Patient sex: M
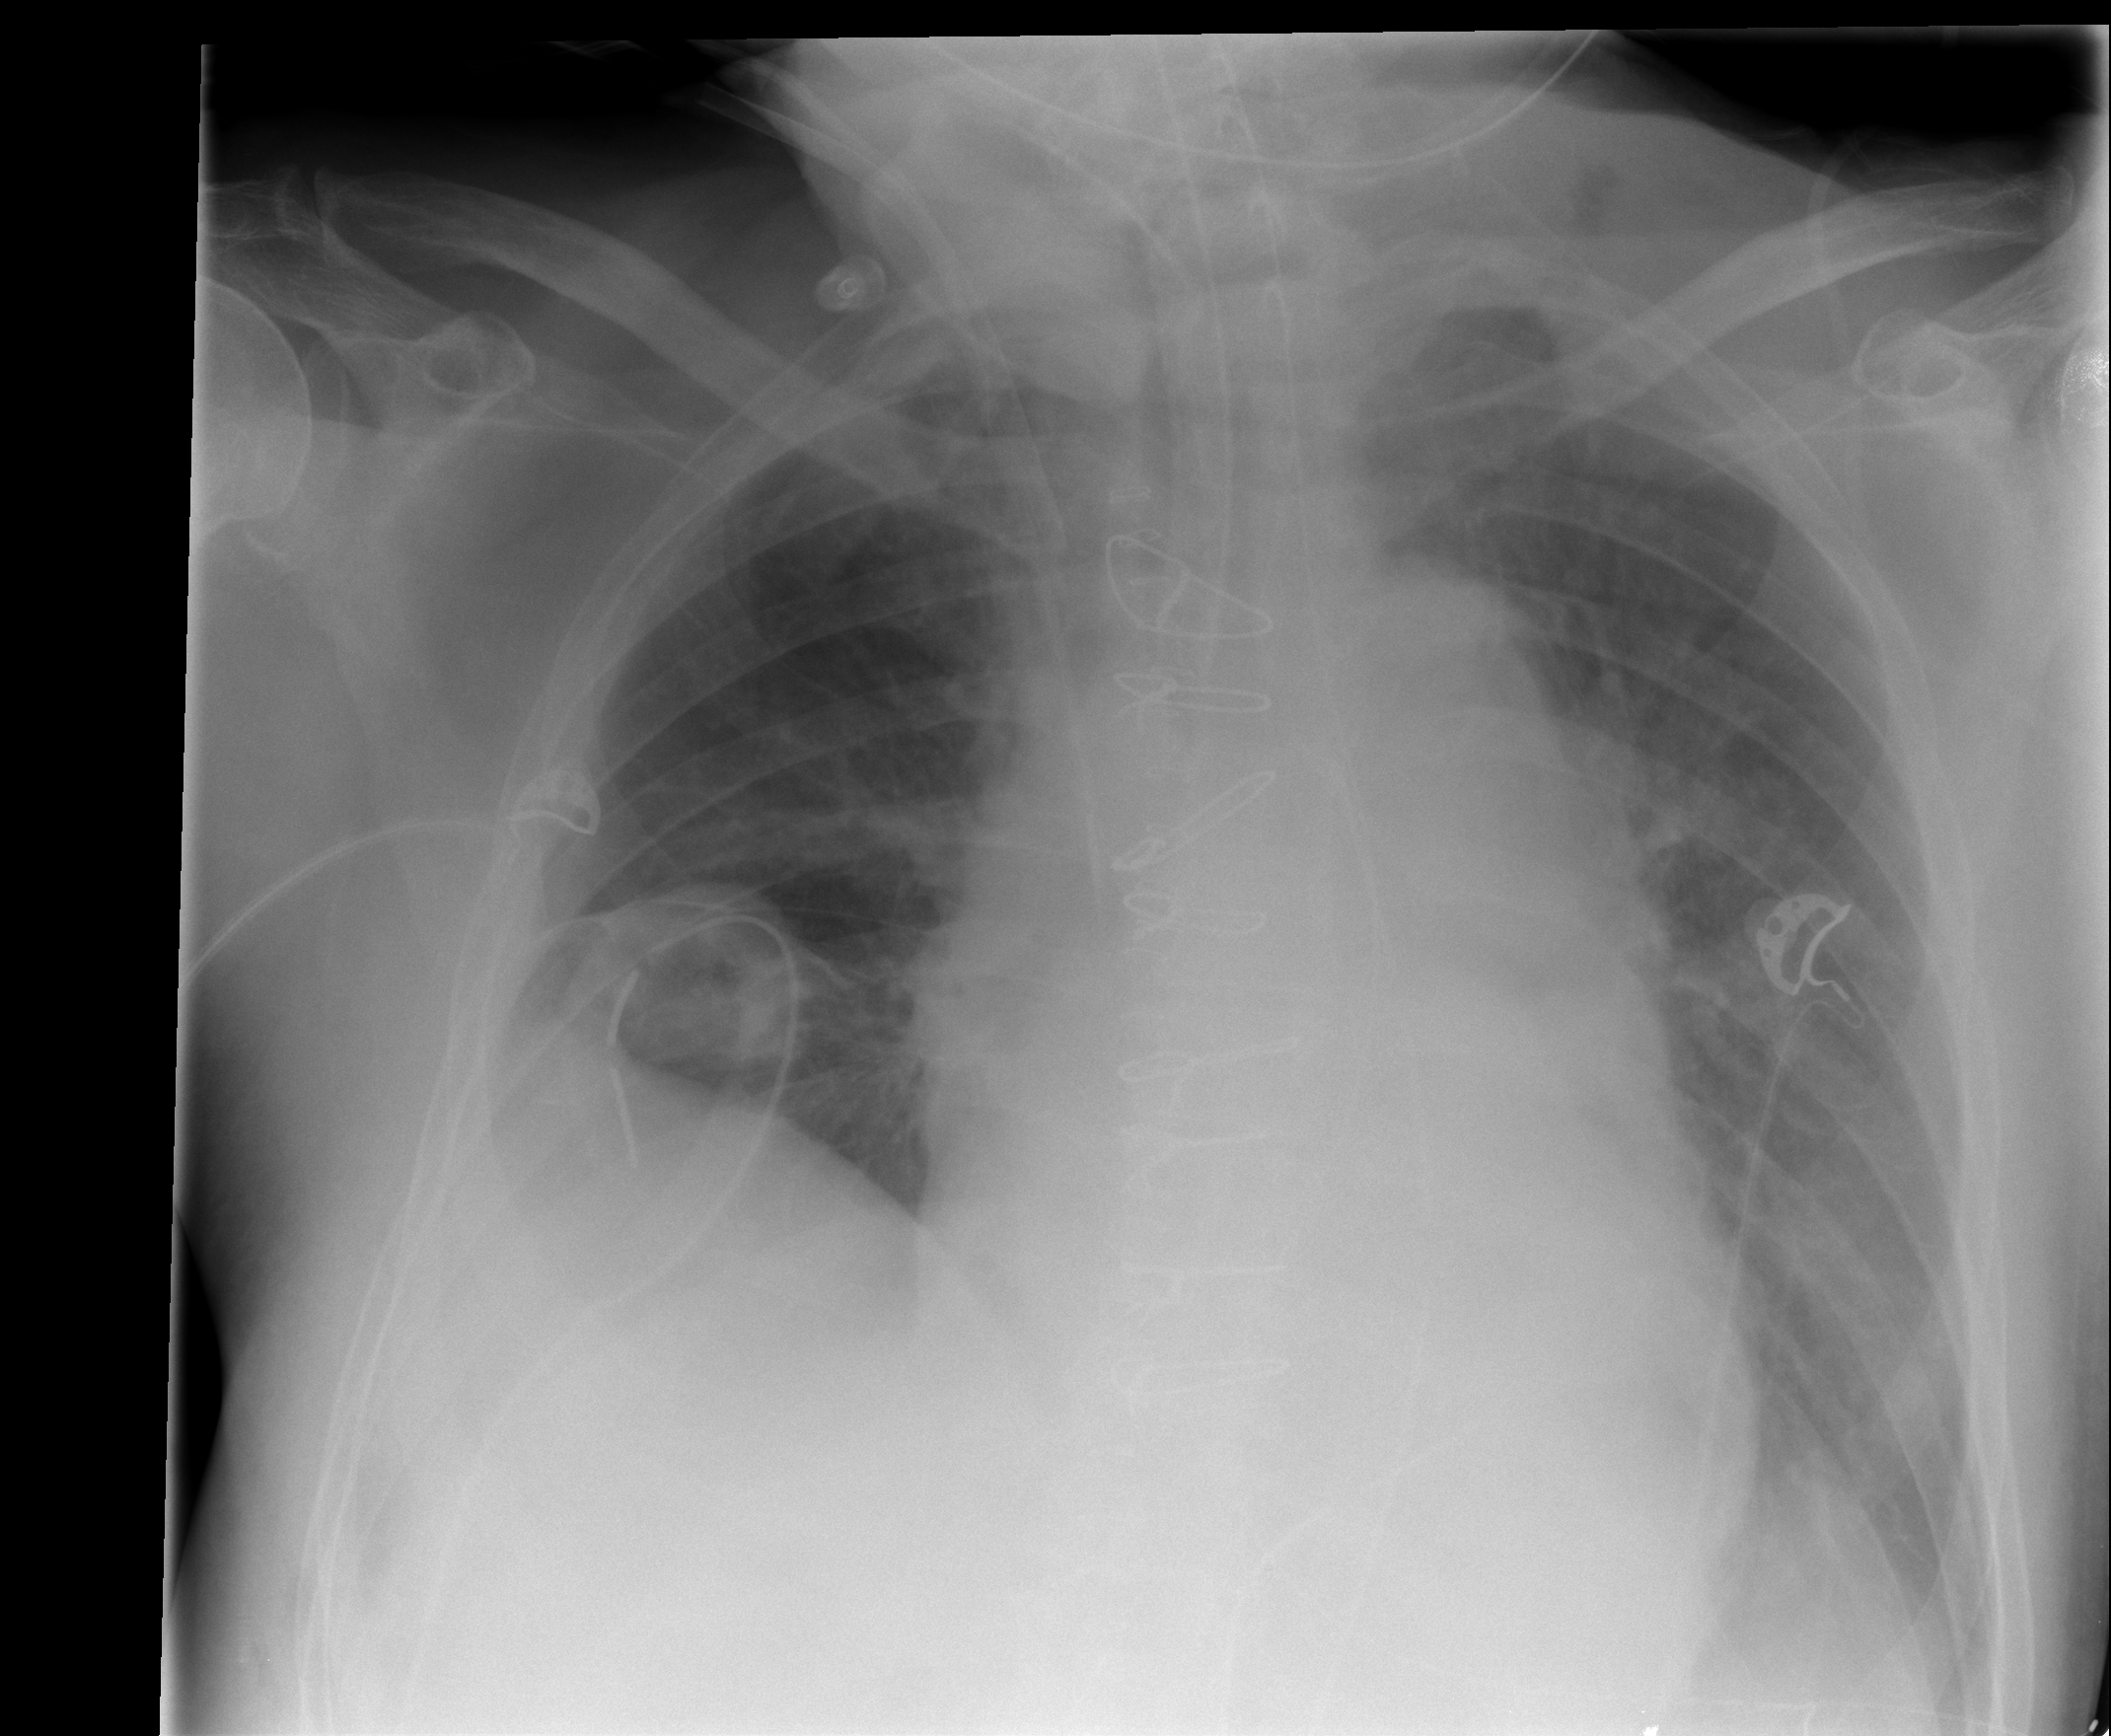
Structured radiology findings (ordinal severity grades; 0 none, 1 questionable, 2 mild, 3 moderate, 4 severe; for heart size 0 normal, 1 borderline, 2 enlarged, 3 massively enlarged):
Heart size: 2
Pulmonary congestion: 3
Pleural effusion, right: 3
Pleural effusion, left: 3
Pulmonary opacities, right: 1
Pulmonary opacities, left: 1
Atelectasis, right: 2
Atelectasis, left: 2